Question: I have a mobile page including a form. I need to align the select and input/textarea and make them the same size but it's not working properly. (see image)

As you can see in the screenshot, the dropdown is not the same size as the input or textarea. Here's my code:
'''
<?xml version="1.0" encoding="UTF-8"?>
<!DOCTYPE html PUBLIC "-//WAPFORUM//DTD XHTML Mobile 1.0//EN"
"http://www.wapforum.org/DTD/xhtml-mobile10.dtd">
<html xmlns='http://www.w3.org/1999/xhtml' xml:lang='en' lang='en' xmlns="http://www.w3.org/1999/xhtml" xml:lang="en">
<head>
<meta name="viewport" content="width=device-width, initial-scale=1, user-scalable=no, minimum-scale=1.0, maximum-scale=1.0" />
</head>
<style type="text/css">
select, input, textarea {
border: solid 0.1em black;
font: normal 1.5em Arial;
margin: 0.3em 0;
padding: 0.2em;
}
.em { width: 11em; }
.px { width: 150px; }
.percent { width: 50%; }
</style>
<select name="option1" class="em">
<option value="" selected="">= choose =</option>
<option value="1">1</option>
<option value="2">2</option>
<option value="3">3</option>
</select>
<input name="input" type="text" value="" class="em" />
<textarea class="em"></textarea>
<hr />
<select name="option1" class="px">
<option value="" selected="">= choose =</option>
<option value="1">1</option>
<option value="2">2</option>
<option value="3">3</option>
</select>
<input name="input" type="text" value="" class="px" />
<textarea class="px"></textarea>
<hr />
<select name="option1" class="percent">
<option value="" selected="">= choose =</option>
<option value="1">1</option>
<option value="2">2</option>
<option value="3">3</option>
</select>
<input name="input" type="text" value="" class="percent" />
<textarea class="percent"></textarea>
</body>
</html>
'''
What am I doing wrong or what should I do?
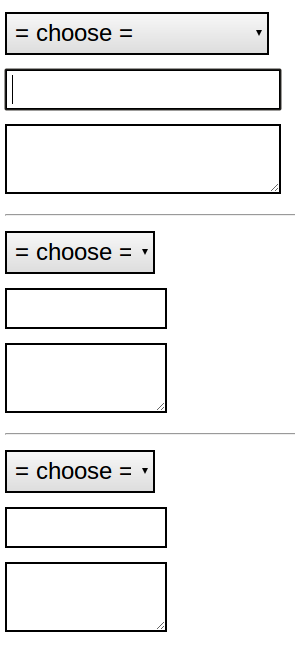
Answer: Here's what you have to do:
'''
<?xml version="1.0" encoding="UTF-8"?>
<!DOCTYPE html PUBLIC "-//WAPFORUM//DTD XHTML Mobile 1.0//EN"
"http://www.wapforum.org/DTD/xhtml-mobile10.dtd">
<html xmlns="http://www.w3.org/1999/xhtml" xml:lang="en">
<head>
<title>Mobile</title>
<meta name="viewport" content="width=device-width, initial-scale=1, user-scalable=no, minimum-scale=1.0, maximum-scale=1.0" />
</head>
<body>
<style type="text/css">
body {
margin: 0;
padding: 0.3em;
}
form {
padding: 0px;
margin: 0px;
}
select, input,textarea {
border: solid 1px #888;
display: block;
font: normal 1.4em Arial;
max-width: 100% !important;
margin: 0.2em 0 !important;
padding: 0.1em 0 !important;
text-indent: 0 !important;
white-space: nowrap;
text-overflow:ellipsis;
width: 98% !important;
outline: none;
word-wrap: break-word;
word-wrap: break-all;
white-space: nowrap;
ms-box-sizing:content-box;
-moz-box-sizing:content-box;
-webkit-box-sizing:content-box;
box-sizing:content-box;
}
</style>
<form>
<select name="option1" class="em">
<option value="" selected="">= choose =</option>
<option value="1">1</option>
<option value="2">2</option>
<option value="3">3</option>
</select>
<input name="input" type="text" value="" />
<input name="input" type="email" value="" />
<input name="input" type="url" value="" />
<input name="input" type="tel" value="" />
<textarea class="em"></textarea>
</form>
</body>
</html>
'''
The select box is not 100% aligned but it's pretty close.